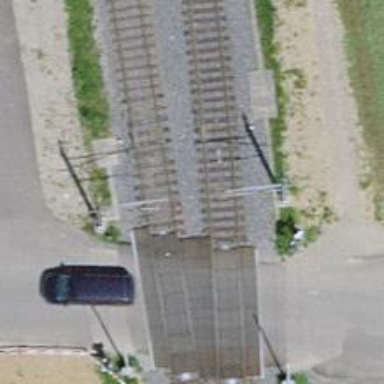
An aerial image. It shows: Single railway track with electrification through contact line.